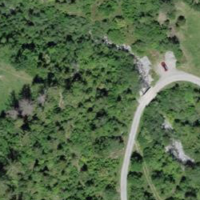
EUNIS habitat code: 32
Species observed at this site:
Astrantia major